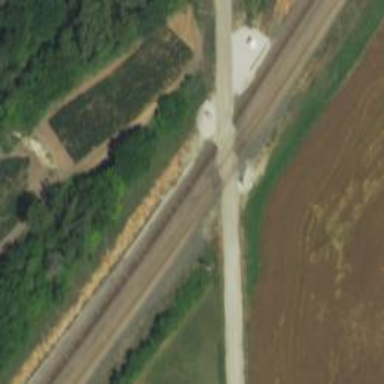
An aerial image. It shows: Railway track.